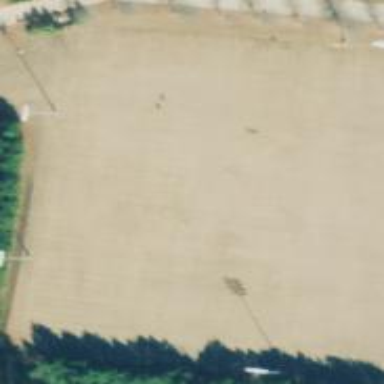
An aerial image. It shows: Soccer pitch designated for leisure and sports activities.